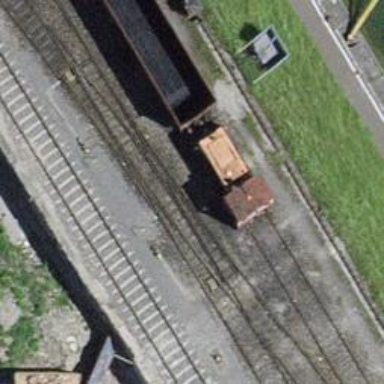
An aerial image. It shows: Railway switch.